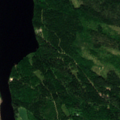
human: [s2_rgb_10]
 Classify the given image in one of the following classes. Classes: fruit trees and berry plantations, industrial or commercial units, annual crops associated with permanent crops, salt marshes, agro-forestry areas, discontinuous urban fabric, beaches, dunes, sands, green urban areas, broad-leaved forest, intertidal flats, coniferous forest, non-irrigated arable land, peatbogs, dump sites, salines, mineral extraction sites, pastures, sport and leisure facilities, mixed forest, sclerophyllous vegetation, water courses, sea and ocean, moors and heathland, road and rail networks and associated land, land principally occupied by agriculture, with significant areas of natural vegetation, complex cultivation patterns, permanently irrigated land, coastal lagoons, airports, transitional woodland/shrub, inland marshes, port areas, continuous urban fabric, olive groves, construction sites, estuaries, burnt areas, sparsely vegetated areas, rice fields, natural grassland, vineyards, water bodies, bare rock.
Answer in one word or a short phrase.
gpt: non-irrigated arable land, coniferous forest, mixed forest, transitional woodland/shrub, water bodies